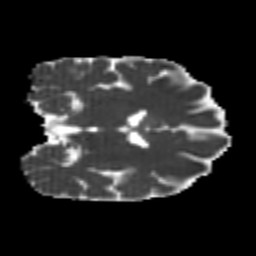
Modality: MD
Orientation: coronal
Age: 21
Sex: female
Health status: healthy
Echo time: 0.074 s